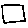
Label: square